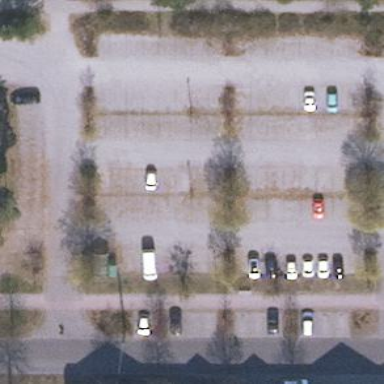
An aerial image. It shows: Parking area with surface.